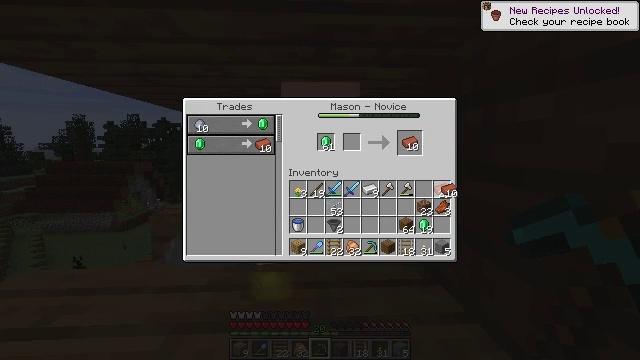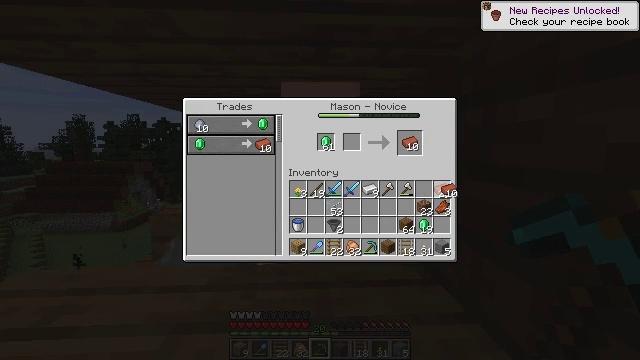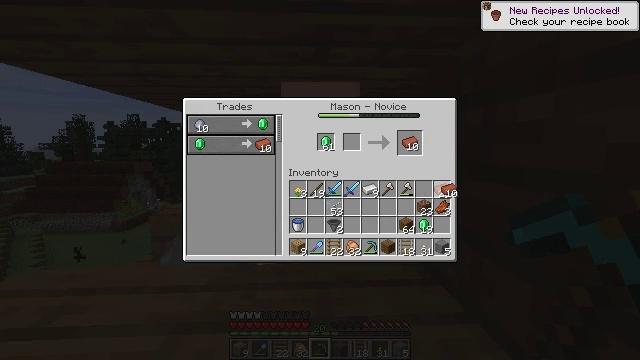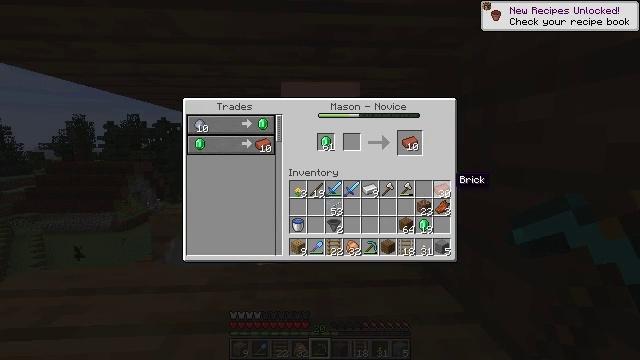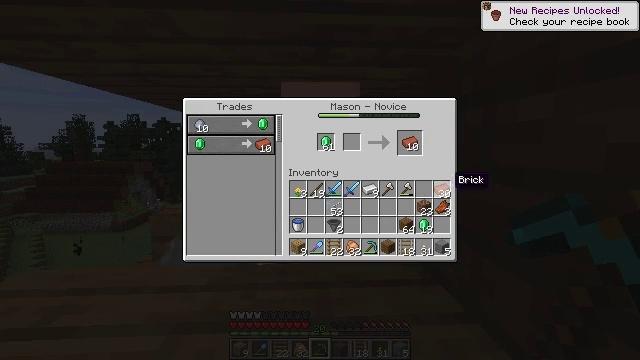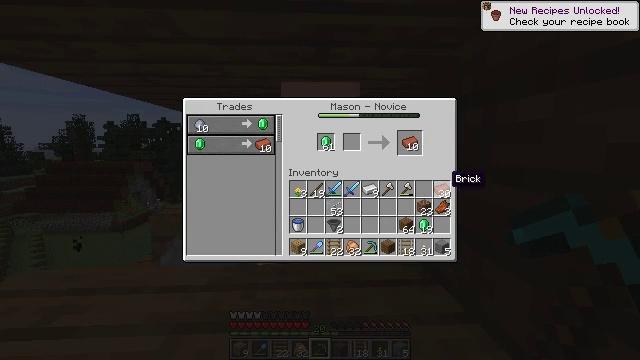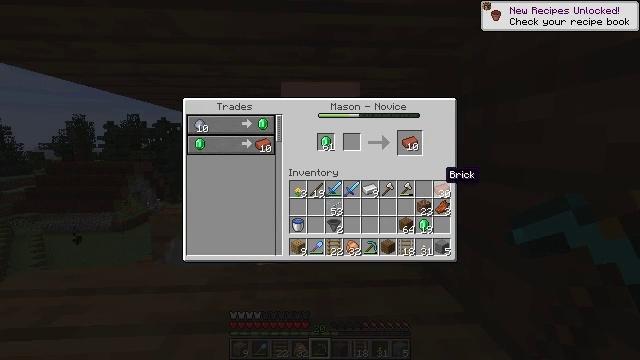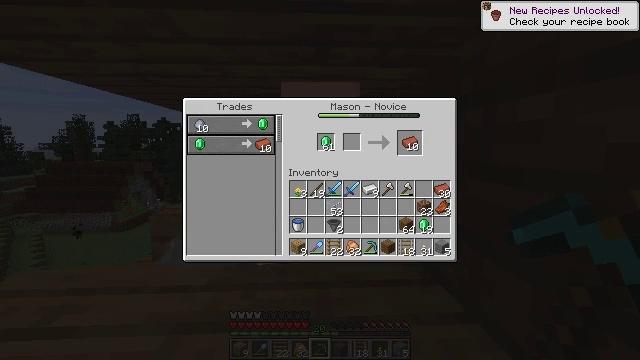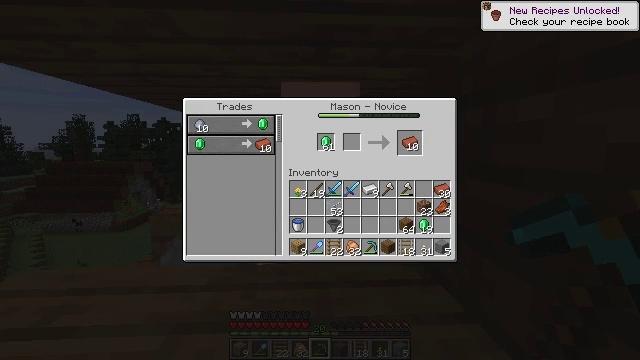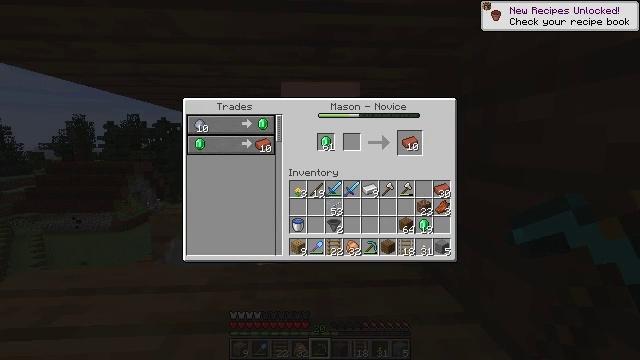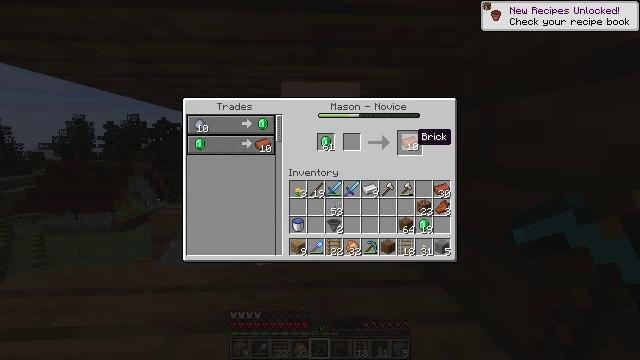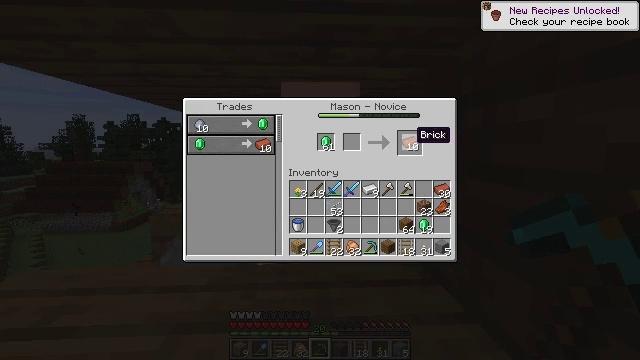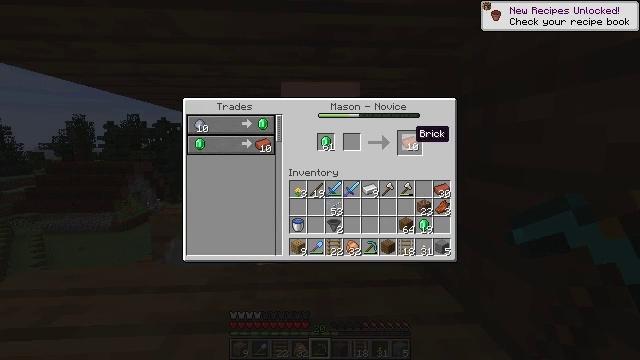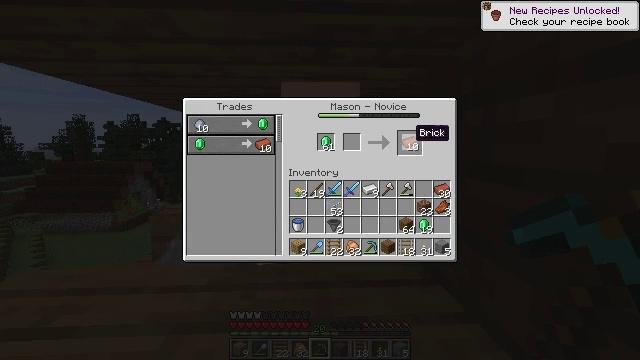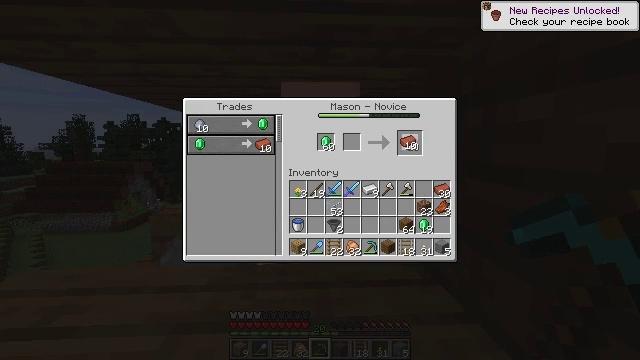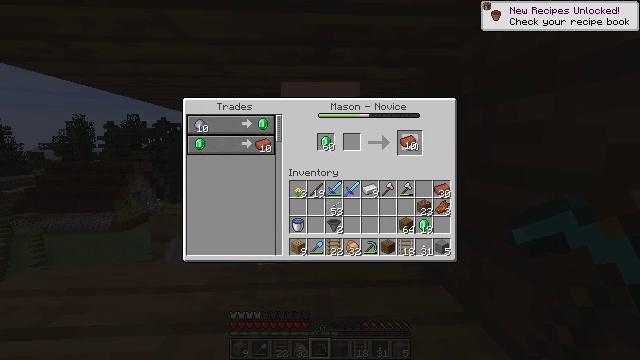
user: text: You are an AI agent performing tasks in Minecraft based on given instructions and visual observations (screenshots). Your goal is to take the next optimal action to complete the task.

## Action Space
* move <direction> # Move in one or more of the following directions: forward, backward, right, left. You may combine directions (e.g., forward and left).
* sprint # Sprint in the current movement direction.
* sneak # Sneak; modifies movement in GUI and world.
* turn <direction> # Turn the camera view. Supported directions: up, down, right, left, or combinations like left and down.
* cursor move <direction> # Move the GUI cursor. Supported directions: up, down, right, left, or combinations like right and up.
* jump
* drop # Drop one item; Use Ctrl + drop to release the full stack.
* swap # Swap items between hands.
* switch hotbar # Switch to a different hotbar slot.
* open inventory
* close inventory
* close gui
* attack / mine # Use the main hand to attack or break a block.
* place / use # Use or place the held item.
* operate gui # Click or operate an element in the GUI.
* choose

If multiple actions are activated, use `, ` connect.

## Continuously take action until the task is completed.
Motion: motion action
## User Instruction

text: Open the furnace to smelt a brick.
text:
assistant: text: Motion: operate gui
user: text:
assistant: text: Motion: operate gui
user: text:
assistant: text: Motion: no_op
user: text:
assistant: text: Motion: no_op
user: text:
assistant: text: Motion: no_op
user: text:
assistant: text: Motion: no_op
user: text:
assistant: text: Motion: cursor move left and up
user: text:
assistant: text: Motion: cursor move left and up
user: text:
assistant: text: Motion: cursor move up
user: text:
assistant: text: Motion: no_op
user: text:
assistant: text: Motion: no_op
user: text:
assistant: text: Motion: no_op
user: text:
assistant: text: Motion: no_op
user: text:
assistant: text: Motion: operate gui
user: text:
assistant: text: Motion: operate gui
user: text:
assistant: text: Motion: operate gui
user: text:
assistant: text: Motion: cursor move right and down
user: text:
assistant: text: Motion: cursor move right and down
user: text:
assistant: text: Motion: cursor move down
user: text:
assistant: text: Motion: no_op
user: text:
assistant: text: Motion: no_op
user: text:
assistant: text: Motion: no_op
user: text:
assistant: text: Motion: no_op
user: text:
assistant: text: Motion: no_op
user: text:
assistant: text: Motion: no_op
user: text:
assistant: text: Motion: operate gui
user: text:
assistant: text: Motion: operate gui
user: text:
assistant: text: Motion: no_op
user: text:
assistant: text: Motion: no_op
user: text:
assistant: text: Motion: cursor move left and up